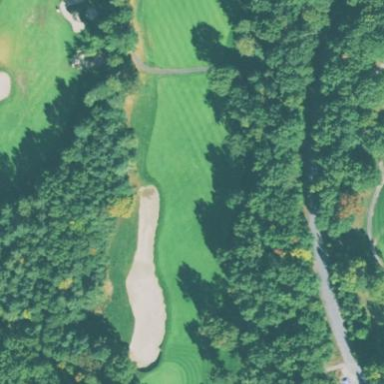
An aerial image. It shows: Golf fairway surrounded by grass.